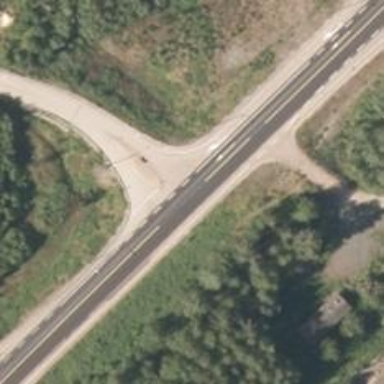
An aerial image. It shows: Asphalt road classified as trunk highway.